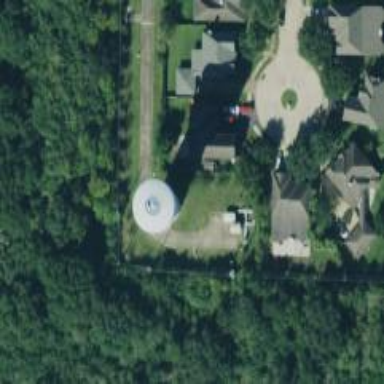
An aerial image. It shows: Water tower that is man-made.